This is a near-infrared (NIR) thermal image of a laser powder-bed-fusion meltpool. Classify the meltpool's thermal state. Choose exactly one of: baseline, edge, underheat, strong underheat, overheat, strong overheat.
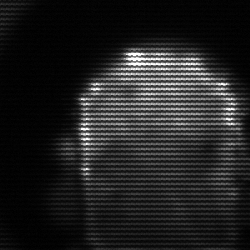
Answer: baseline